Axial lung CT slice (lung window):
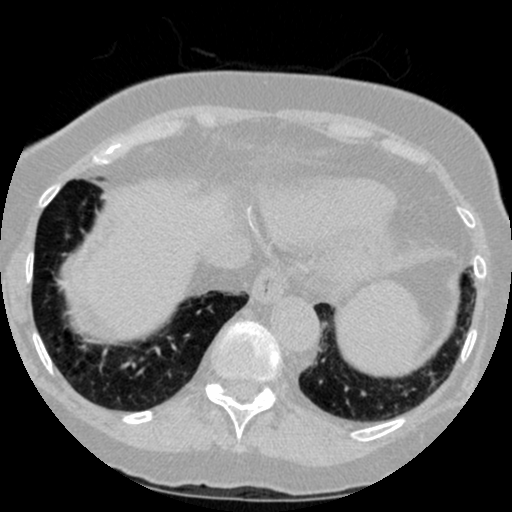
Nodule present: no